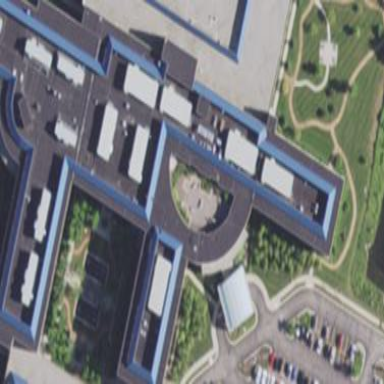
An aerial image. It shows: Hospital building.